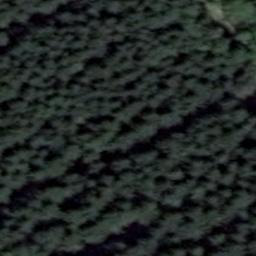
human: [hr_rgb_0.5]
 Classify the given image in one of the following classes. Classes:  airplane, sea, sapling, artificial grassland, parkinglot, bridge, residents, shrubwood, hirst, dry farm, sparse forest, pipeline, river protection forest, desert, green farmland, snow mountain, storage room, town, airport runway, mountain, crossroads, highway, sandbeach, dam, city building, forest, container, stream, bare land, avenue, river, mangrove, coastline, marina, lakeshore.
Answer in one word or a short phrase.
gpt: forest